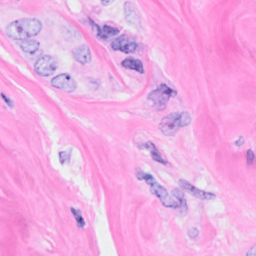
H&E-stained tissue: Breast